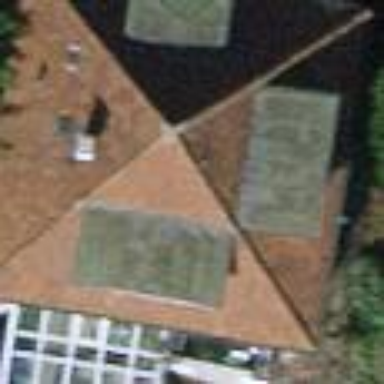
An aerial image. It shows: Detached building with pyramidal roof shape.